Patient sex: M
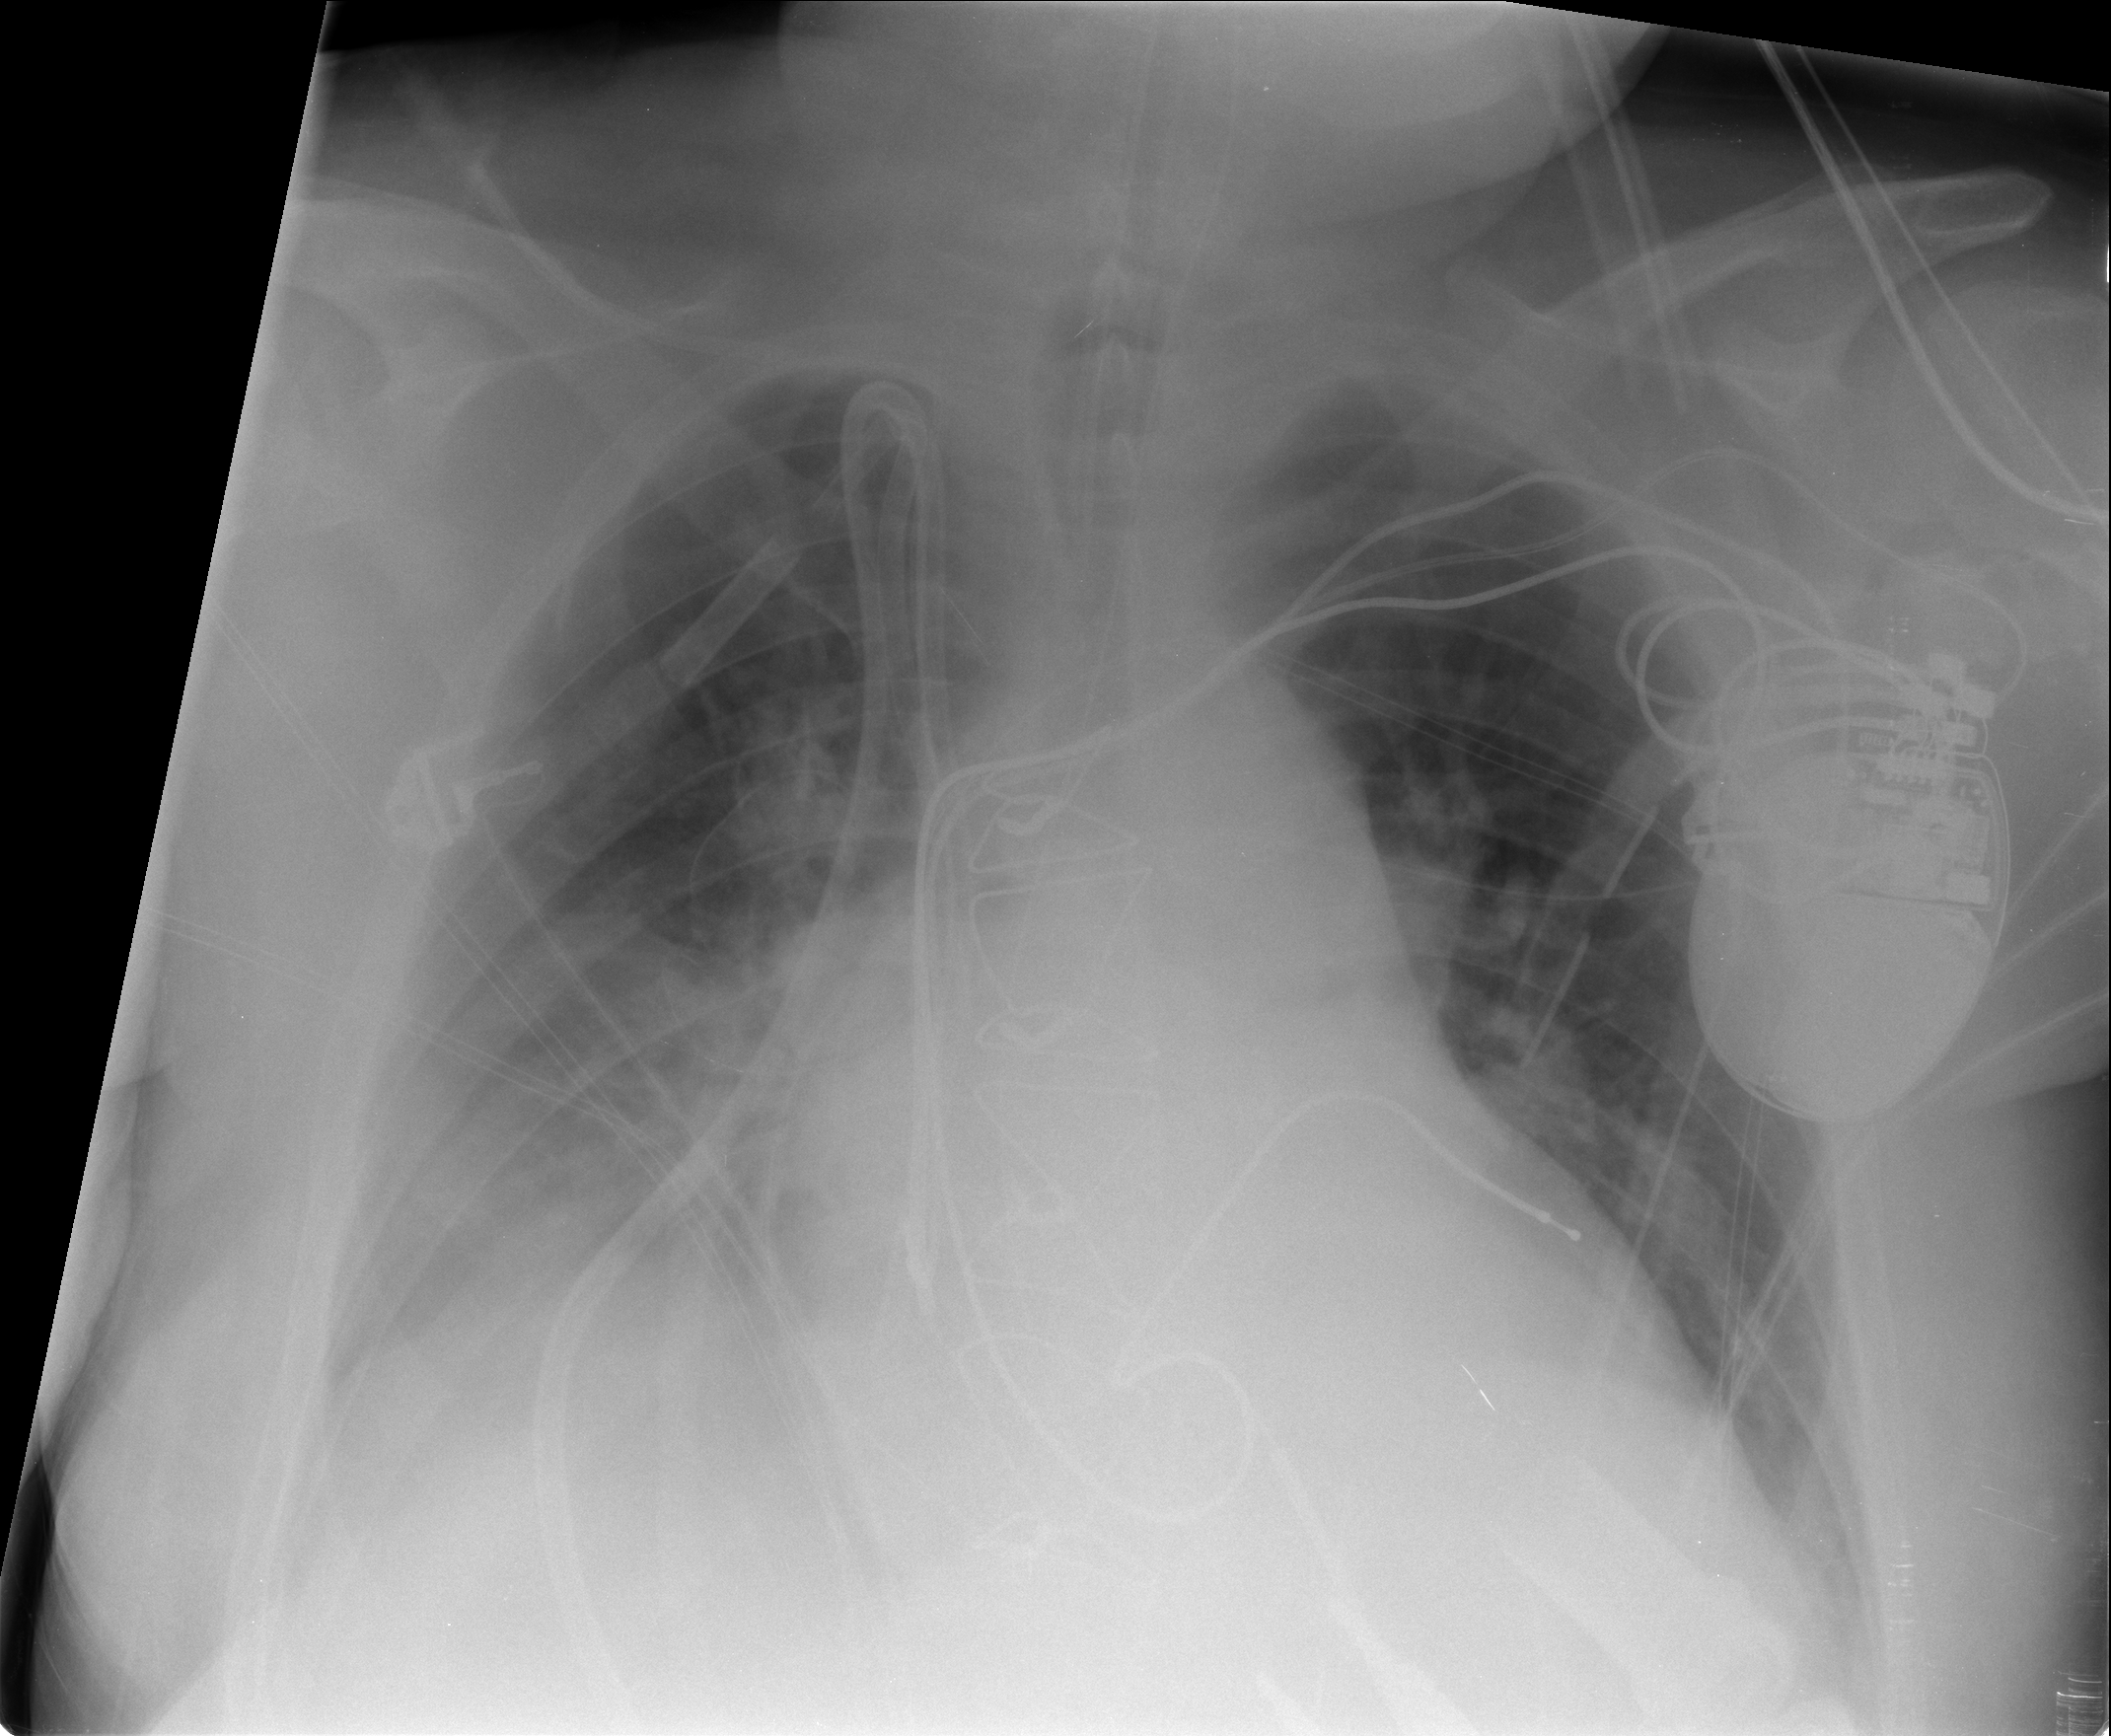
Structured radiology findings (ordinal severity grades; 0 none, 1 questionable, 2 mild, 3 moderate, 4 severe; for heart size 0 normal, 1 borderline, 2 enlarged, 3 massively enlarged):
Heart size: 2
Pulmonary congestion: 0
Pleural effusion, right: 2
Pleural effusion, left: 1
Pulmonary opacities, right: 0
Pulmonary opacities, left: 0
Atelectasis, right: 2
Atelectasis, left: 0